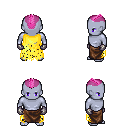
a pixel art fantasy rpg character, male body template, dark elf, purple skin, yellow tattered cape, robe skirt, pink short mohawk hairstyle, metal gloves, four views (front, back, left, right), 2x2 character sprite sheet, small pixel art, hard edges, no anti-aliasing